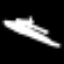
Label: square